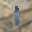
Label: 1